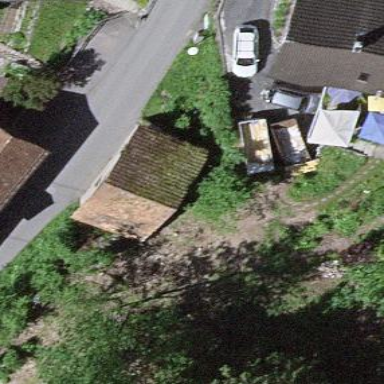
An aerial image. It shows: Shed building.